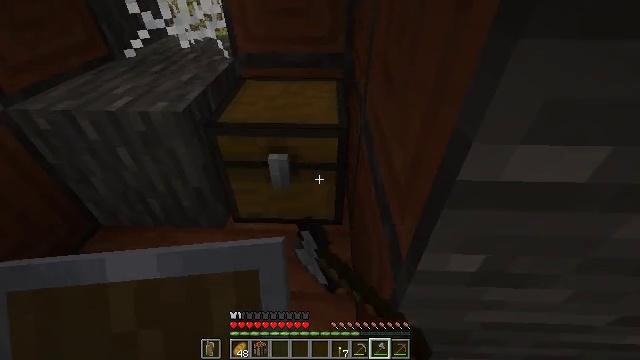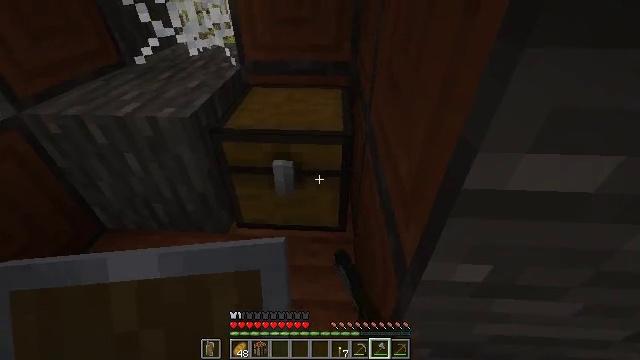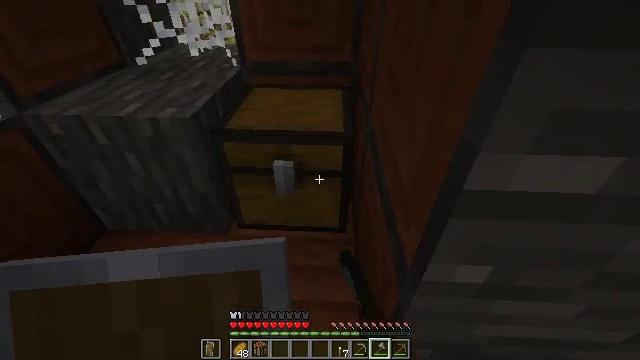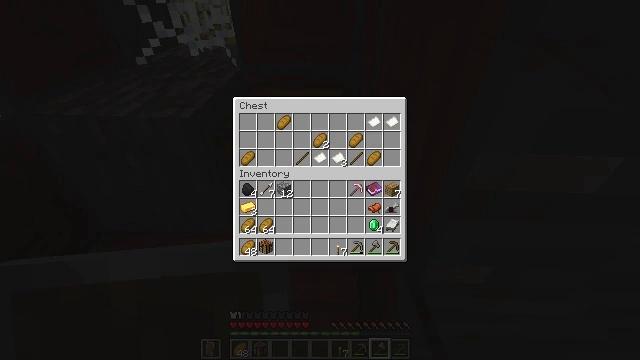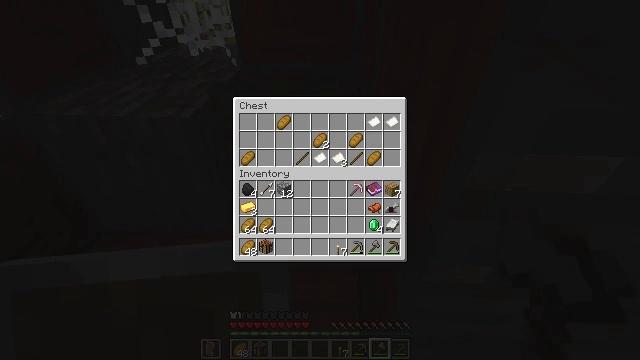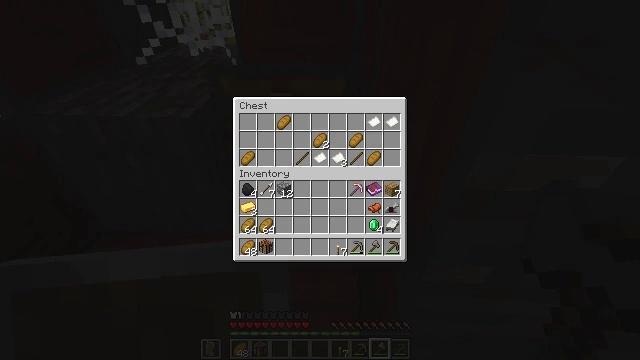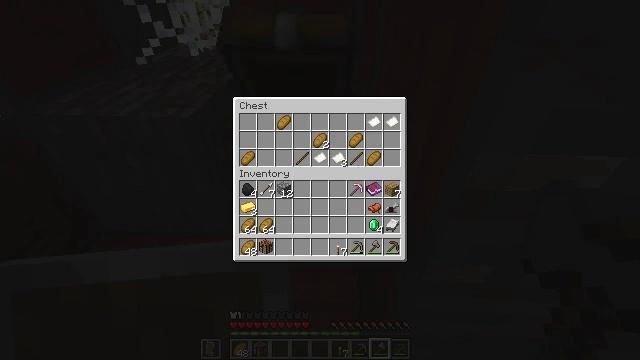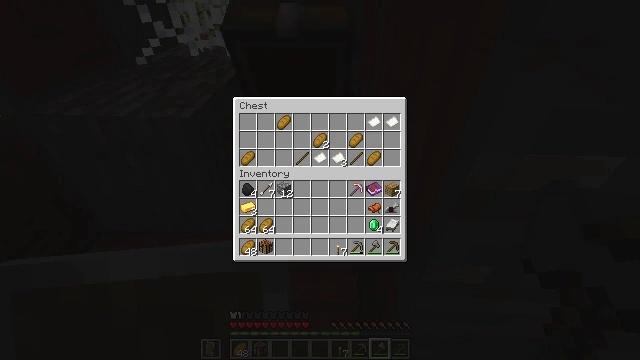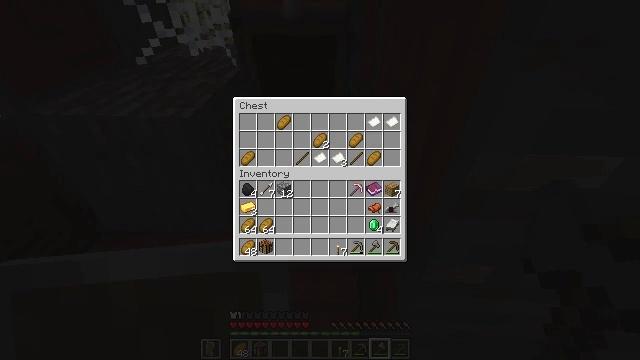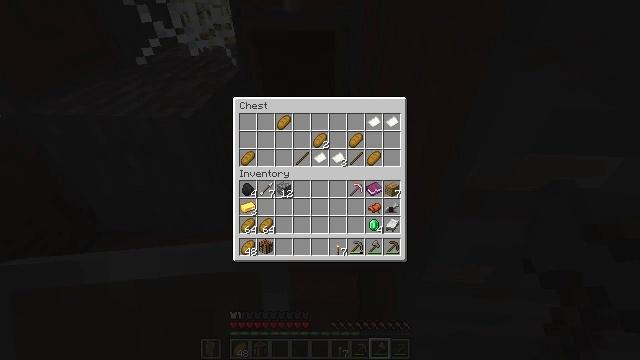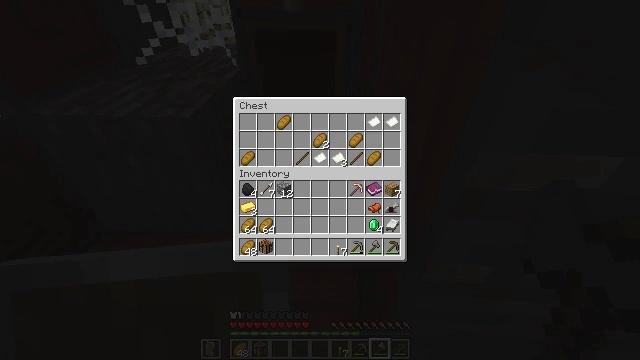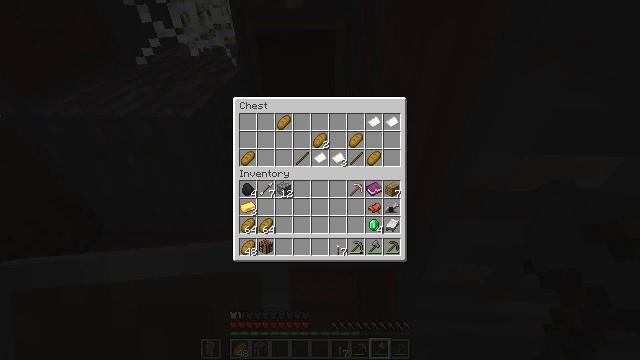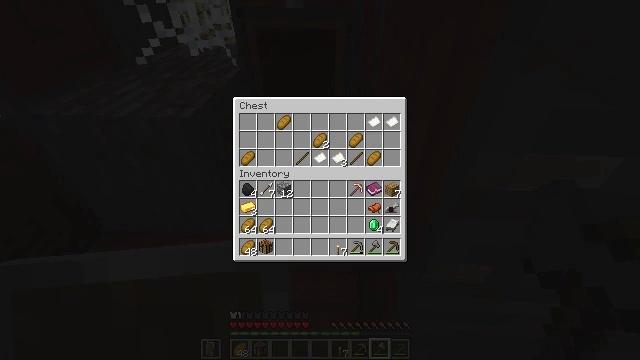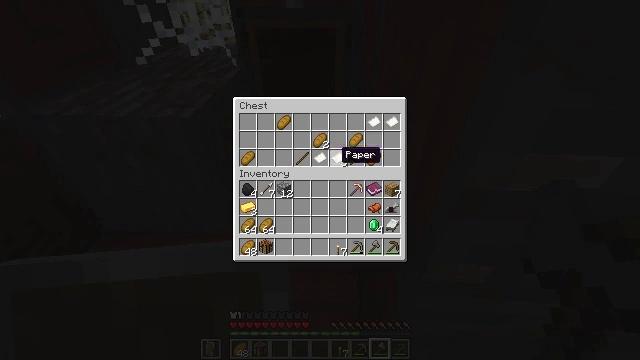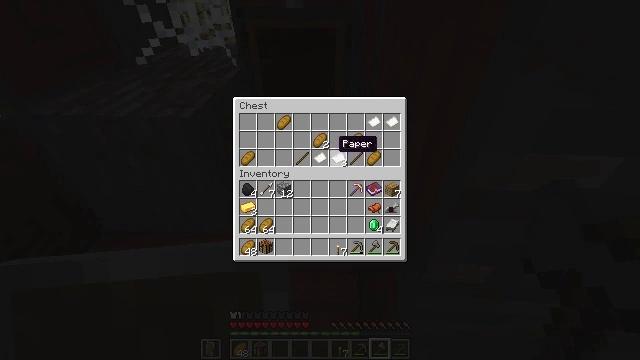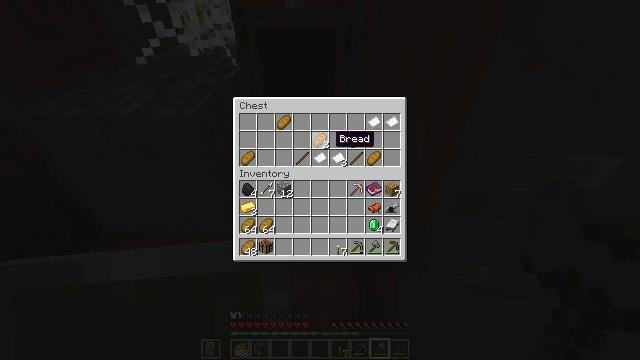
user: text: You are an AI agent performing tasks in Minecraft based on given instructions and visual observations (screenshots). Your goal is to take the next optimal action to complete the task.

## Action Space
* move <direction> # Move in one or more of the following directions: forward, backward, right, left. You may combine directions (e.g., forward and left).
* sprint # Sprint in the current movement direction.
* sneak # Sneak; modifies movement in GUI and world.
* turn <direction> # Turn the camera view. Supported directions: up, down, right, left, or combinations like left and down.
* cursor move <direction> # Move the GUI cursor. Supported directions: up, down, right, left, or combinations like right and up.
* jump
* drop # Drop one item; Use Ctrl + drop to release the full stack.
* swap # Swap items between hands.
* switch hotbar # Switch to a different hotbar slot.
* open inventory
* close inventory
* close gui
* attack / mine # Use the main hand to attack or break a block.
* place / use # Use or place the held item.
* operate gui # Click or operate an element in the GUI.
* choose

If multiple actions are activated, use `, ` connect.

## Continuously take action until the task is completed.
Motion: motion action
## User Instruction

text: Break the bookshelf for books.
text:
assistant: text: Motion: turn left and up
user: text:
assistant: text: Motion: no_op
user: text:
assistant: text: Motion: open gui
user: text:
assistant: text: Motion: no_op
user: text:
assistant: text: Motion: no_op
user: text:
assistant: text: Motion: no_op
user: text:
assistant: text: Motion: no_op
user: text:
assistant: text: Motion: no_op
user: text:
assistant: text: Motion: cursor move right
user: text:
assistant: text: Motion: no_op
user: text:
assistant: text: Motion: no_op
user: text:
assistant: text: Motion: sneak
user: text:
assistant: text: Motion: sneak, cursor move up
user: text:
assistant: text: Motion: sneak, cursor move up
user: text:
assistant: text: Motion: sneak
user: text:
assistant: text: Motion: sneak
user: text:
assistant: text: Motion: sneak
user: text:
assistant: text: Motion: sneak, operate gui
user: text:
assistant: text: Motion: sneak, operate gui
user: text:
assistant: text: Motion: sneak, cursor move right
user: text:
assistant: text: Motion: sneak, cursor move right
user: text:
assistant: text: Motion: sneak
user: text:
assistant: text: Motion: sneak, operate gui
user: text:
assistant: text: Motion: sneak, cursor move right and down
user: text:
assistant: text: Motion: sneak
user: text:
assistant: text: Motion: sneak, operate gui
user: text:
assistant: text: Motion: sneak, operate gui
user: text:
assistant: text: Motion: sneak, cursor move left
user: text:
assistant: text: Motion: sneak
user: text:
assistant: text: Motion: sneak, operate gui